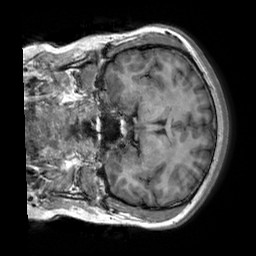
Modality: T1w
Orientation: coronal
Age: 29
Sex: female
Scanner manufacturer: siemens
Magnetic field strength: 3 T
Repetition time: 2.3 s
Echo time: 0.00303 s